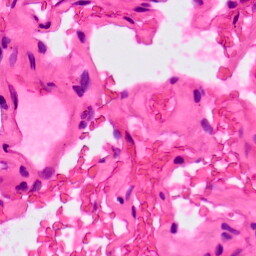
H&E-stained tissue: Lung